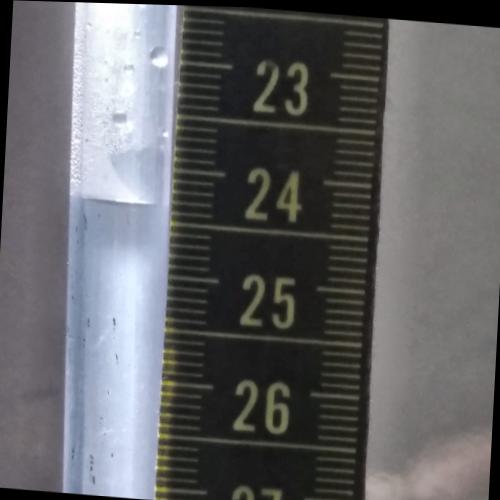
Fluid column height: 24.3 cm